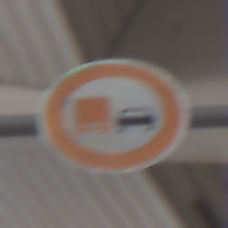
Verkehrszeichen: UeberholverbotKraftfahrzeuge
Umgebung: Roofed, Urban
Tageszeit: MorningAfternoon
Wetter: PartlyCloudy
Licht: Natural
Jahreszeit: NotSpecified
Kontrast: MediumContrast